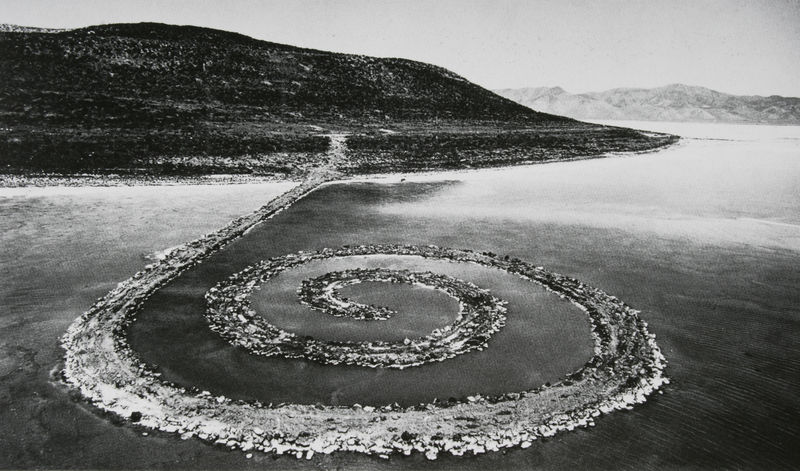
Titel: Spiral Jetty - Vogelperspektive
Künstler: Robert Smithson
Standort: Great Salt Lake (Utah)
Institution: Spiral Jetty
Schlagwörter: berg, meer, wasser, weiß, sand, see, ufer, grau, licht, schwarz, straße, weg, steine, hügel, spiegelung, brücke, gewässer, insel, anhöhe, italien, berge, gebirge, geröll, damm, treppe, foto, fotografie, wirbel, landzunge, photo, schnecke, spirale, kreisel, atoll, aufgeschüttet, chamäleoninsel, land art, muschelbank